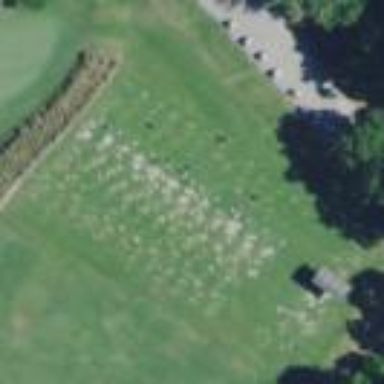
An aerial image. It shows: Grassy area used as golf tee at driving range.